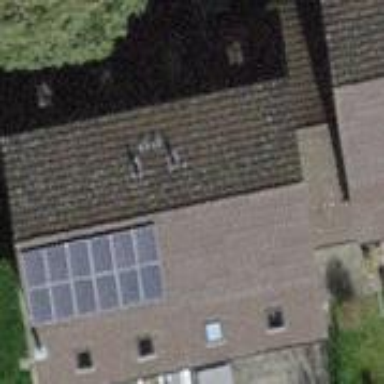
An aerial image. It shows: Building with tile roof.